Field crop: tomato
Growth stage: 1
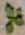
Species: solanum